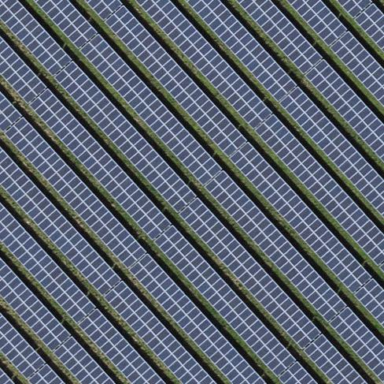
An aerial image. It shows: Solar power generator using photovoltaic panels.